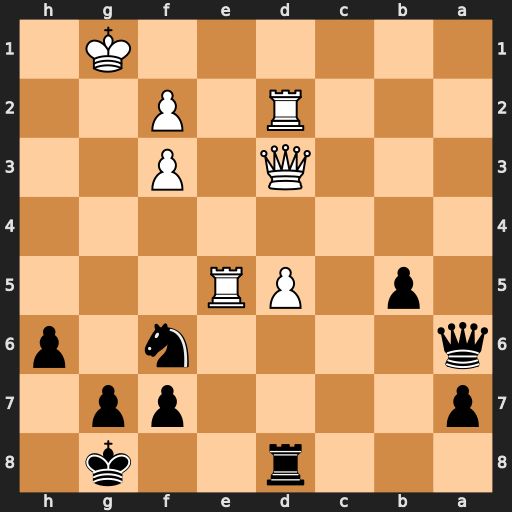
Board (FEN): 3r2k1/p4pp1/q4n1p/1p1PR3/8/3Q1P2/3R1P2/6K1
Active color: b
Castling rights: -
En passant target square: -
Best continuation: Qa1+ Rd1 Qxe5